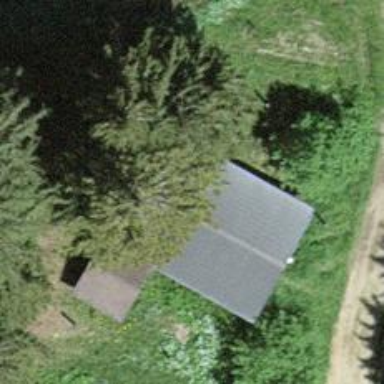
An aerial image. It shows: Shed building.